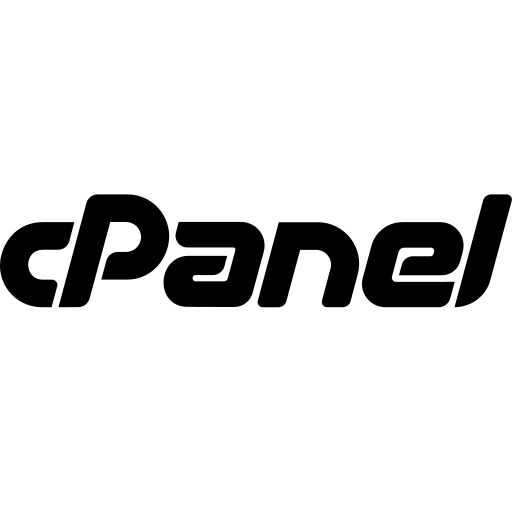
Tags: icon, FontAwesome, fa-icon, brand, cpanel